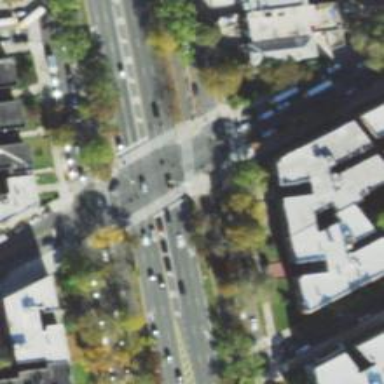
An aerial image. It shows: Asphalt footway with zebra crossing.